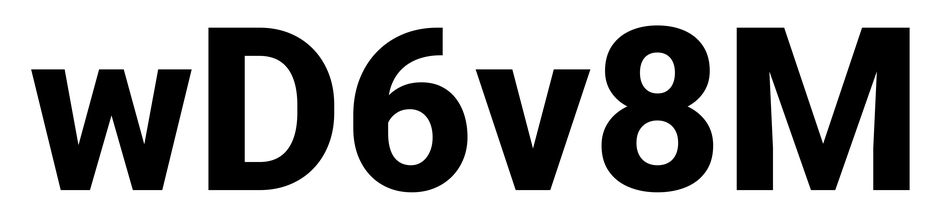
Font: Roboto_ExtraBold